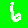
Digit: 6